Question: hi does anyone encountered this error? everytime I use PXSelect on a foreach loop in which on the other source code does but on my code does not, could anyone identify the cause? the code below is also the the original source code from Acumatica but I only changed the Datamember from PaymentCharges to OtherCharges
'''
[PXOverride]
public void VoidCheckProc(ARPayment doc)
{
foreach (PXResult<ARPaymentChargeTran> paycharge in PXSelect<ARPaymentChargeTran, Where<ARPaymentChargeTran.docType, Equal<Required<ARPayment.docType>>, And<ARPaymentChargeTran.refNbr, Equal<Required<ARPayment.refNbr>>>>>.
Select(this, doc.DocType, doc.RefNbr))
{
ARPaymentChargeTran charge = PXCache<ARPaymentChargeTran>.CreateCopy((ARPaymentChargeTran)paycharge);
charge.DocType = Document.Current.DocType;
charge.CuryTranAmt = -1 * charge.CuryTranAmt;
charge.Released = false;
charge.CuryInfoID = Document.Current.CuryInfoID;
charge.CashTranID = null;
//PaymentCharges.Insert(charge);
OtherCharges.Insert(charge);
}
}
'''

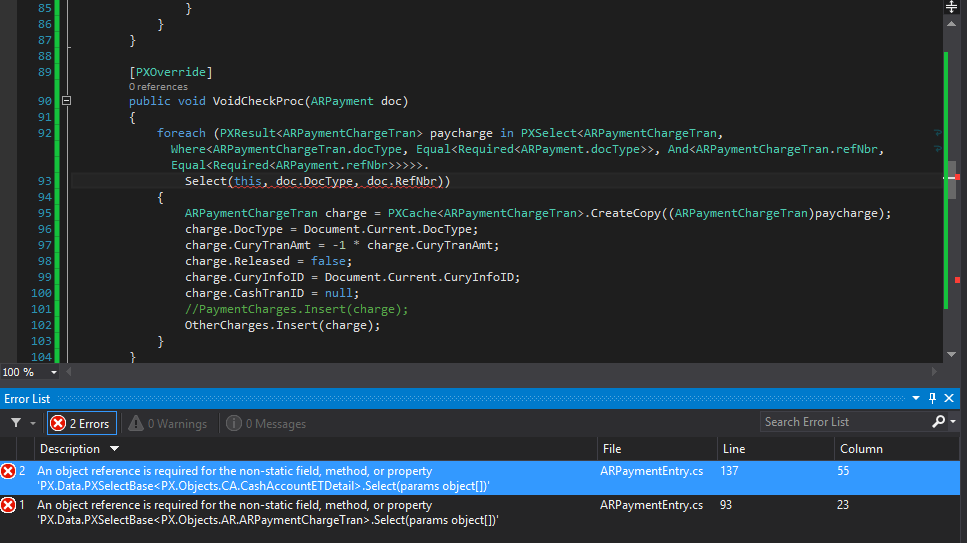
Answer: I believe, you are writing this method in an extension for the base BLC
So instead of using '', use ''